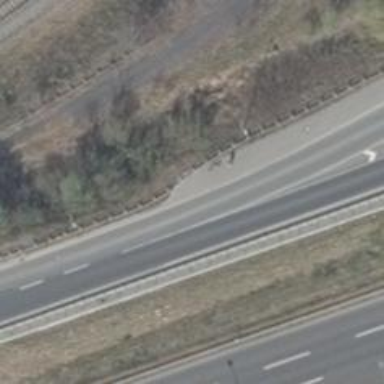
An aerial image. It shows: Unclassified road with asphalt surface and embankment.